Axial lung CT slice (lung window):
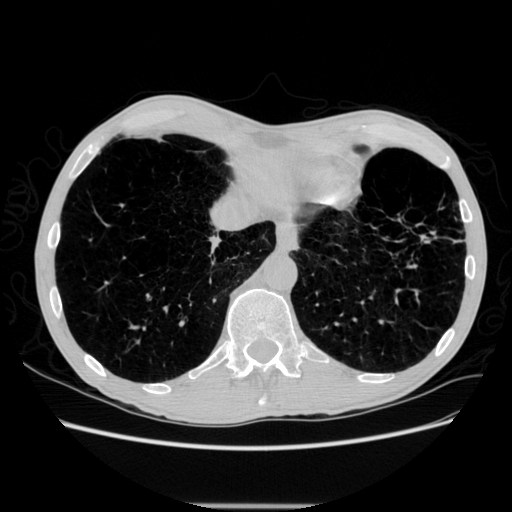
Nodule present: no